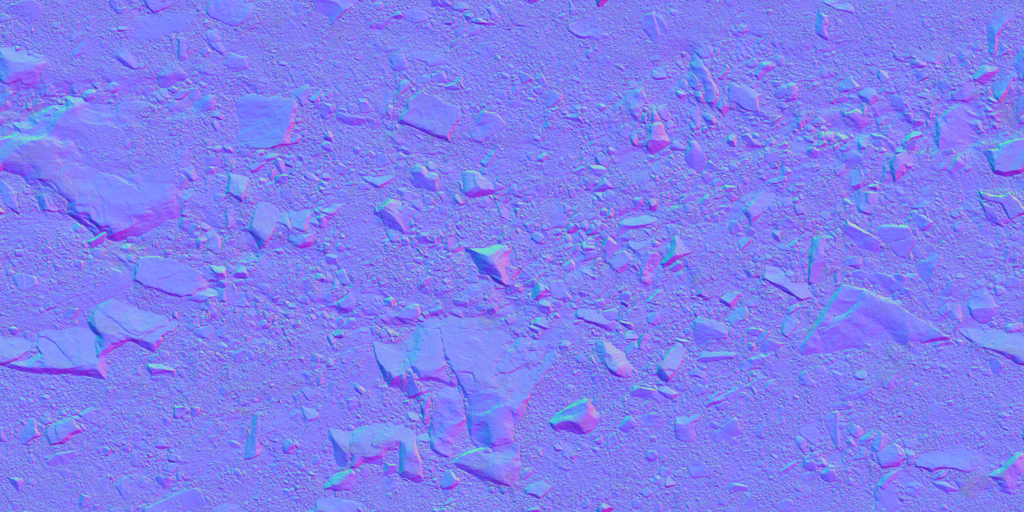
Texture map type: NormalGL